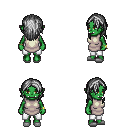
a pixel art fantasy rpg character, female body template, orc, green skin, white tunic, white pants, gray long hairstyle, bracelets, white slippers, four views (front, back, left, right), 2x2 character sprite sheet, small pixel art, hard edges, no anti-aliasing